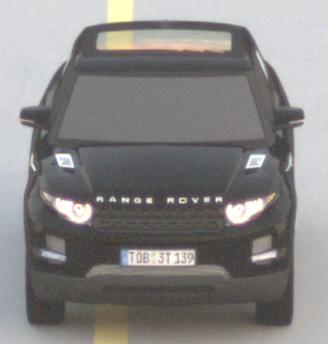
Make: Land Rover
Model: Range Rover Evoque 2.0 Si4
Detailed model: Range Rover Evoque (I)
Model produced from: 2011/08
Model produced until: 2013/11
Doors: 5
Color: black
Road condition: dry road
Daytime: sunrise or sunset
Contrast: low contrast